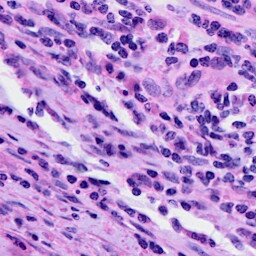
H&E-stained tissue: Cervix